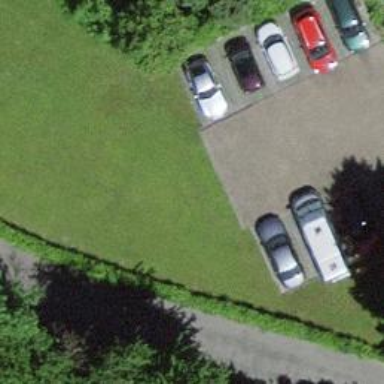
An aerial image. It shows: Road serving as parking aisle.